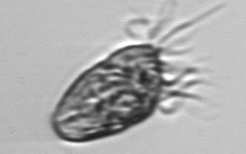
Label: Strombidium_morphotype1